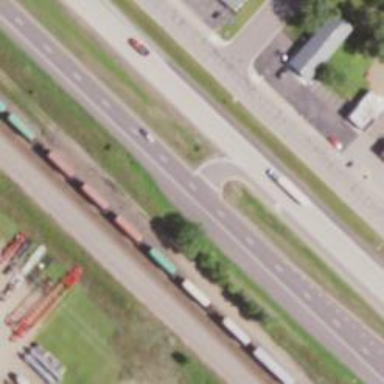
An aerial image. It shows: Trunk link road with asphalt surface.